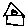
Label: house